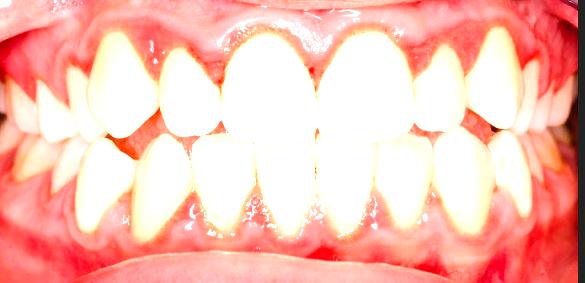
Condition: Gingivitis